Question: My PHP doesn't seem to be working here I have made a single query no joins etc which seems to be fine when I specify the columns I want to display etc.
However when I have made a query with join when I try and specify the columns for the data sets I keep recieveing a systex error in the browser console.
I can't see what the issue might be...
'''
<?php
$month = $_POST['month'];
$year= $_POST['year'];
?>
<?php $query = mysql_query("Select donation_tracker.donation_Amount, donation_tracker.Location_ID, donation_tracker.Month, donation_tracker.Year,donation_tracker.City_ID,city_markers.City_Name, location_markers.Location_Name from donation_tracker inner join location_markers on donation_tracker.Location_ID = location_markers.Location_ID inner join city_markers on donation_tracker.City_ID = city_markers.City_ID where donation_tracker.Month= '$month' and donation_tracker.Year = '$year'");
$numrows=mysql_num_rows($query);
while($row = mysql_fetch_array($query)){
$data[0] = $row['donation_tracker.donation_Amount'];
$data[1] = $row['location_markers.Location_Name'];
echo "['".$data[0]."', ".$data[1]."],";
}
?>
'''
Form Code-
'''
<form action="Data_Chart.php" method="post">
<input type="text" size="4" id='year' name="year" value="2013">
<select id='month' name='month' value='January'>
<option value='January'>January</option>
<option value='February'>February</option>
<option value='March'>March</option>
<option value='April'>April</option>
<option value='May'>May</option>
<option value='June'>June</option>
<option value='July'>July</option>
<option value='August'>August</option>
<option value='September'>September</option>
<option value='October'>October</option>
<option value='November'>November</option>
<option value='December'>December</option>
</select>
<input type="submit" value="Submit" >
</form>
'''
Syntax Error- Line 37 (Hightlights- br/>)

Thank you.
Complete Code for Charts_Data.php
'''
<?php
include_once('conn.php');
?>
<!DOCTYPE HTML>
<html>
<head>
<meta http-equiv="Content-Type" content="text/html; charset=utf-8">
<title>Data Pie Chart - OSBlogger</title>
<script type="text/javascript" src="http://ajax.googleapis.com/ajax/libs/jquery/1.7.1/jquery.min.js"></script>
<script type="text/javascript">
$(function () {
$('#container').highcharts({
chart: {
plotBackgroundColor: null,
plotBorderWidth: null,
plotShadow: false
},
title: {
text: 'Areas and Totals'
},
tooltip: {
pointFormat: '{series.name}: <b>{point.percentage:.1f}%</b>'
},
plotOptions: {
pie: {
allowPointSelect: true,
cursor: 'pointer',
dataLabels: {
enabled: true,
color: '#000000',
connectorColor: '#000000',
format: '<b>{point.name}</b>: {point.percentage:.1f} %'
}
}
},
series: [{
type: 'pie',
name: 'Web Development Languages Usage',
data: [
<?php
if(isset($_POST['month'])) {
$month = $_POST['month'];
} else {
$month = 'January'; // put in your default value
}
if(isset($_POST['year'])) {
$year = $_POST['year'];
} else {
$year = '2013'; // put in your default value
}
$query = mysql_query("Select donation_tracker.donation_Amount, donation_tracker.Location_ID, donation_tracker.Month, donation_tracker.Year,donation_tracker.City_ID,city_markers.City_Name, location_markers.Location_Name from donation_tracker inner join location_markers on donation_tracker.Location_ID = location_markers.Location_ID inner join city_markers on donation_tracker.City_ID = city_markers.City_ID where donation_tracker.Month= '$month' and donation_tracker.Year = '$year'");
$numrows=mysql_num_rows($query);
while($row = mysql_fetch_array($query)){
$data[0] = $row['donation_tracker.donation_Amount'];
$data[1] = $row['location_markers.Location_Name'];
echo "['".$data[0]."', ".$data[1]."],";
}
?>
]
}]
});
});
</script>
<script src="http://code.highcharts.com/highcharts.js"></script>
</head>
<body>
<div id="container" style="min-width: 400px; height: 400px; margin: 0 auto"></div>
<p id="dts"><p>
<form action="Data_Chart.php" method="post">
<input type="text" size="4" id='year' name="year" value="2013">
<select id='month' name='month' value='January'>
<option value='January'>January</option>
<option value='February'>February</option>
<option value='March'>March</option>
<option value='April'>April</option>
<option value='May'>May</option>
<option value='June'>June</option>
<option value='July'>July</option>
<option value='August'>August</option>
<option value='September'>September</option>
<option value='October'>October</option>
<option value='November'>November</option>
<option value='December'>December</option>
</select>
<input type="submit" value="Submit" >
</form>
</body>
</html>
'''
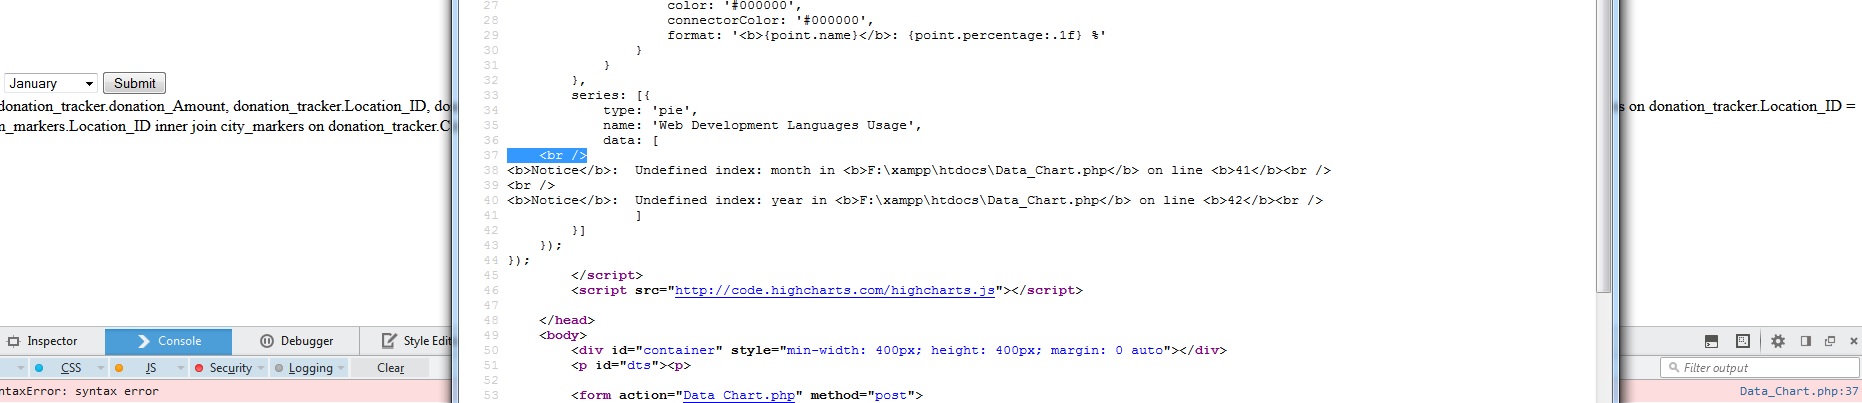
Answer: The error message is:
'''
Undefined index: month ... on line 41
Undefined index: year ... on line 42
'''
If line 41 is line 2 of your code above, you haven't posted the values for month and year.
Try something like
'''
if(isset($_POST['month'])) {
$month = $_POST['month'];
} else {
$month = 'January'; // put in your default value
}
if(isset($_POST['year'])) {
$year = $_POST['year'];
} else {
$year = '2013'; // put in your default value
}
$query = mysql_query("Select donation_tracker.donation_Amount, donation_tracker.Location_ID, donation_tracker.Month, donation_tracker.Year,donation_tracker.City_ID,city_markers.City_Name, location_markers.Location_Name from donation_tracker inner join location_markers on donation_tracker.Location_ID = location_markers.Location_ID inner join city_markers on donation_tracker.City_ID = city_markers.City_ID where donation_tracker.Month= '$month' and donation_tracker.Year = '$year'");
$numrows=mysql_num_rows($query);
$comma="";
while($row = mysql_fetch_array($query)) {
$data = array();
$data[0] = $row['donation_Amount'];
$data[1] = $row['Location_Name'];
echo $comma."['".$data[0]."','".$data[1]."']";
$comma=",";
}
'''